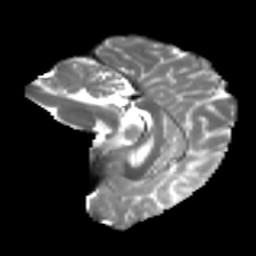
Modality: T2w
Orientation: sagittal
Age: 24
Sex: female
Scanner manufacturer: ge
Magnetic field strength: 3 T
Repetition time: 7.8 s
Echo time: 0.0606 s